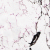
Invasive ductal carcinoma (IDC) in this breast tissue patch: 0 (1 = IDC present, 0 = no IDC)